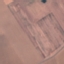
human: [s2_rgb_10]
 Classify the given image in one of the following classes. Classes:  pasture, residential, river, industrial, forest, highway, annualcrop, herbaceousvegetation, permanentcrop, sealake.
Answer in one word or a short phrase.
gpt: AnnualCrop